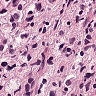
Metastatic tissue present: yes